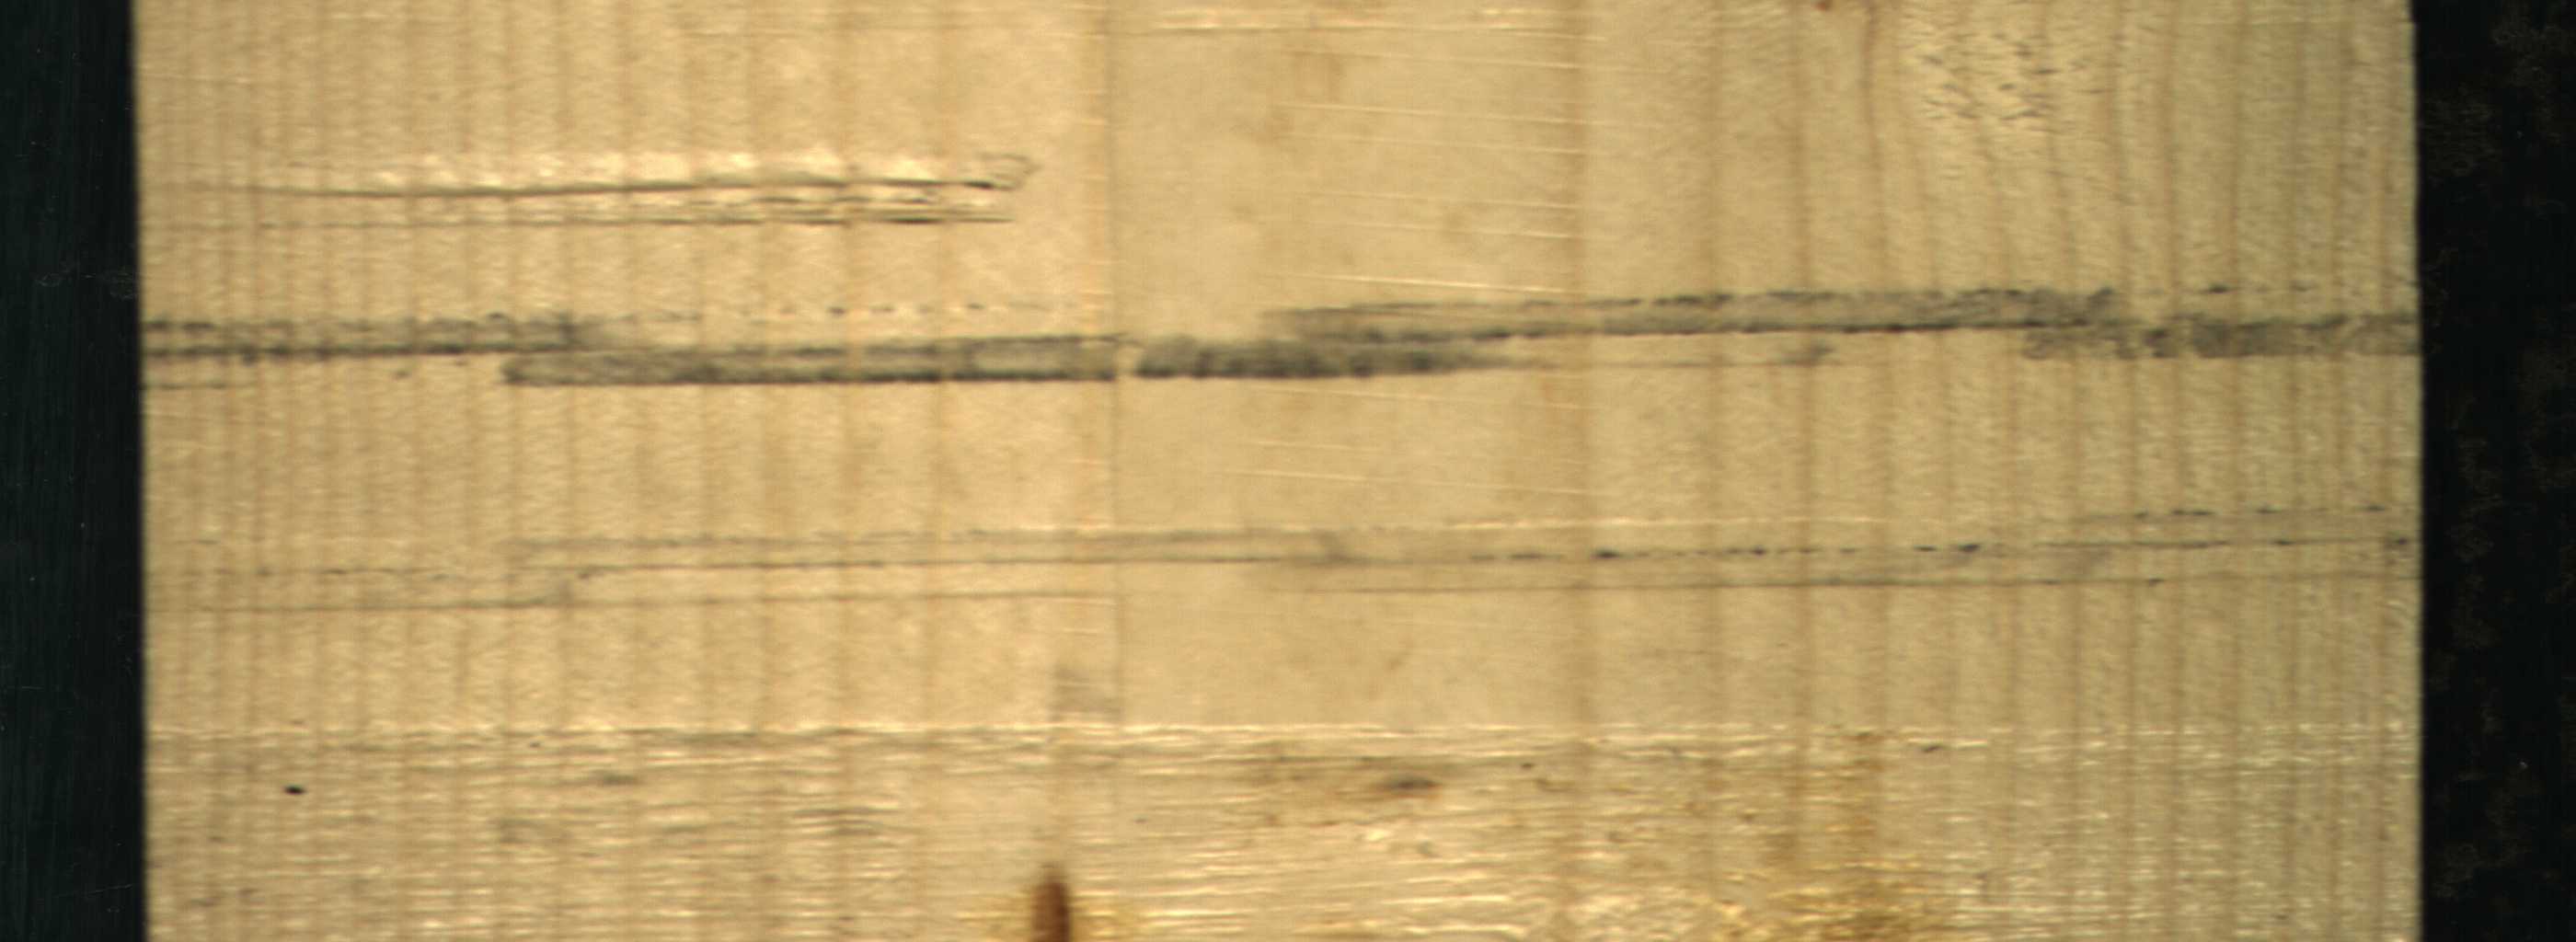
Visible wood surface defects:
resin
Live_Knot